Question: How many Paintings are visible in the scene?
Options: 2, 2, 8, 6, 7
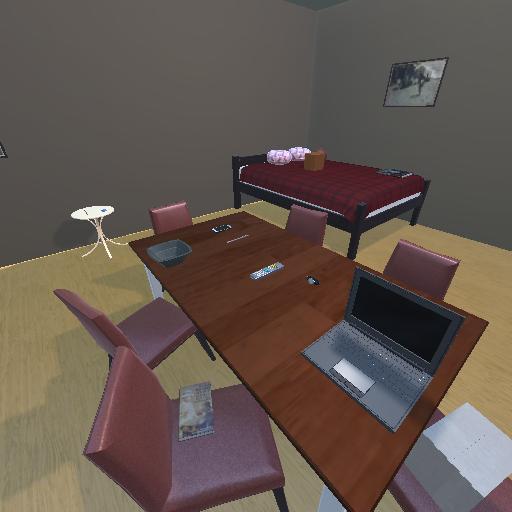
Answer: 2